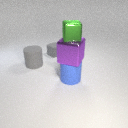
large gray rubber cylinder behind large blue rubber cylinder